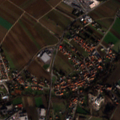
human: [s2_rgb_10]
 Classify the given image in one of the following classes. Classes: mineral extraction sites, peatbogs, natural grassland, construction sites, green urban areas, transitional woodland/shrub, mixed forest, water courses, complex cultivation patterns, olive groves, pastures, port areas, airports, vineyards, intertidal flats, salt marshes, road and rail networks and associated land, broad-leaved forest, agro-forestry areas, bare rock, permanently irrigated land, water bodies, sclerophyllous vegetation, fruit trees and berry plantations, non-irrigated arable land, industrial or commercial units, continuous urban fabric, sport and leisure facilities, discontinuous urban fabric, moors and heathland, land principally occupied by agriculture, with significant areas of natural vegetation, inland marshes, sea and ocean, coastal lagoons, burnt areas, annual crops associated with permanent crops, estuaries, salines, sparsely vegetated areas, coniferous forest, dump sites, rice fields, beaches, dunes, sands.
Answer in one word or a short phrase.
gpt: discontinuous urban fabric, industrial or commercial units, non-irrigated arable land, vineyards